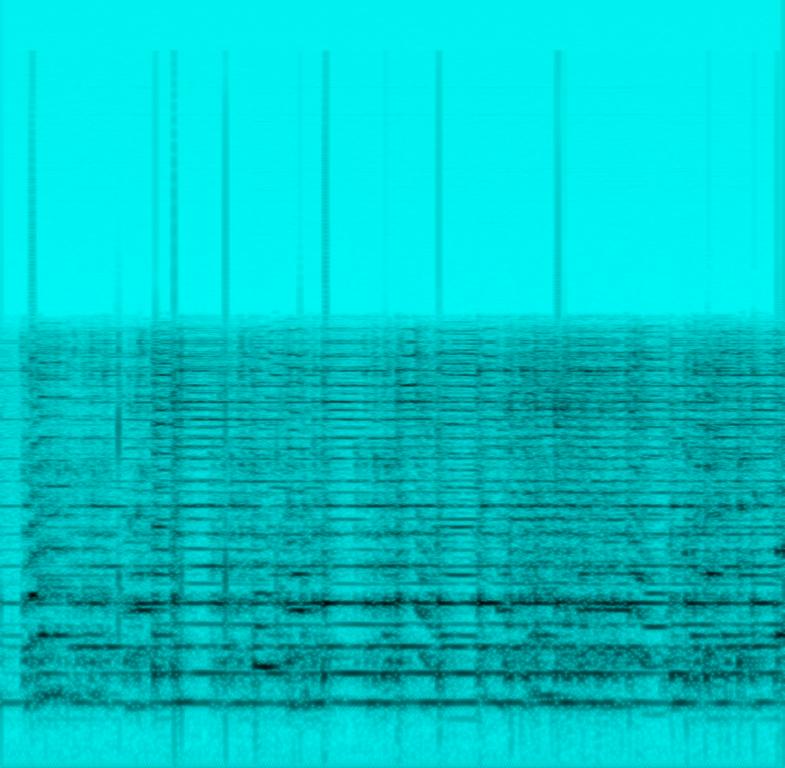
This song features a rubber instrument being played. The strumming is fast. The melody is played on one fretted string and other open strings. The melody is played on the lower octave and is later repeated on the higher octave. This song can be played at a folk party.